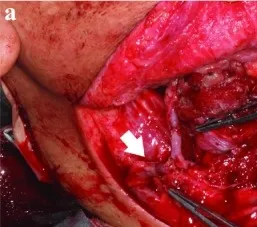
(a) Intraoperative view of the microvascular anastomotic coupler used to join the concomitant vein with the external jugular vein (arrow).
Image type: medical_photograph (other_medical_photograph)